Question: What is the best control/way I can use to show data from a database where the user can edit some data and can't for the rest.
I don't need to use data grid.
I need to read each data from the database and automatically make a display/editing control for it..
something like:

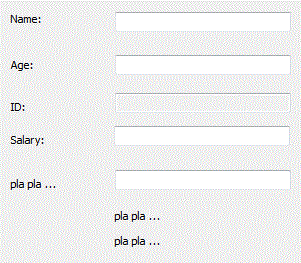
Answer: '''
DataTable myTable = myRow.Table;
foreach (DataColumn nextCol in myTable.Columns)
{
// filter out Name, Age, ID, Salary
// if nextCol is Name, Age, ID, or Salary
// continue
// add a label and text box for next column
Label nextLabel = new Label();
nextLabel.Text = nextCol.Caption;
// add next label to your control
// add a text box for the next column
TextBox nextTb = new TextBox();
// add next text box to your control
// assume your table sets up columns as write enabled or read only
nextTb.ReadOnly = nextCol.ReadOnly;
// keep track of write enabled text boxes - SEE BELOW
if (!nextCol.ReadOnly)
{
dataCols.Add(nextCol.Caption, nextCol);
textBoxes.Add(nextCol.Caption, nextTb);
}
}
'''
You need to keep track of text boxes that are write enabled and relate them to table columns so that you can update the data row when the user dismisses the dialog. You can do this in a number of ways. Off hand, this can be two Dictionary's, each keyed by the data column caption. One dictionary contains the data column and the other contains the corresponding text box. Then when the user dismisses the dialog, you can update the column value with the text box value.
'''
Dictionary<String, DataColumn> dataCols;
Dictionary<String, TextBox> textBoxes;
foreach (String nextColName in dataCols.Keys)
myRow[dataCols[nextColName]] = (Object)textBoxes[nextColName].Text;
'''